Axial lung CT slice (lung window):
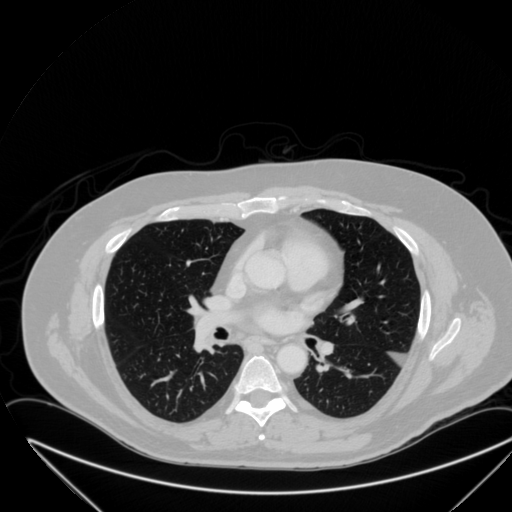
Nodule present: no